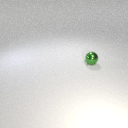
small green metal sphere